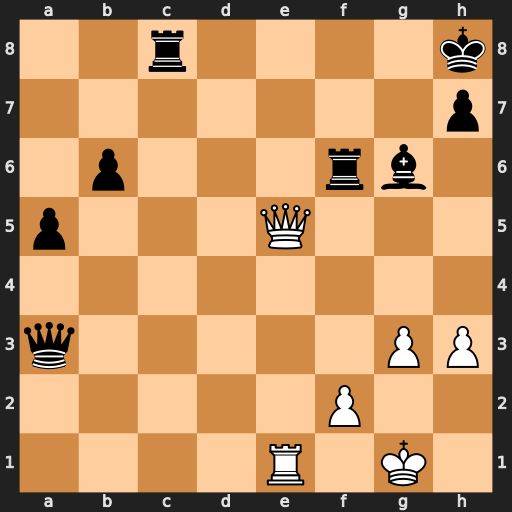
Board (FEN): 2r4k/7p/1p3rb1/p3Q3/8/q5PP/5P2/4R1K1
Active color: w
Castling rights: -
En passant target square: -
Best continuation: Qxf6+ Kg8 Qe6+